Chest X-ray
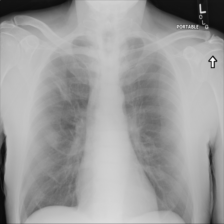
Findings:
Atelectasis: positive
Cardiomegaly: negative
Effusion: negative
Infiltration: negative
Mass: negative
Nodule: negative
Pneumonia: negative
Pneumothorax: negative
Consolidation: negative
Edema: negative
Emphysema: negative
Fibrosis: negative
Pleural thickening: negative
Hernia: negative